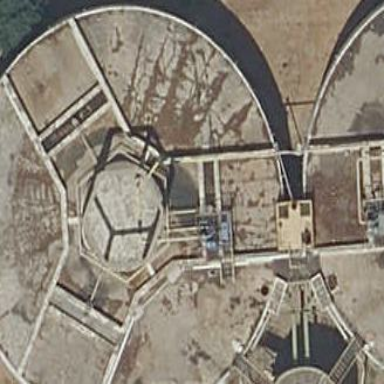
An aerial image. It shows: Storage tank that is man-made.